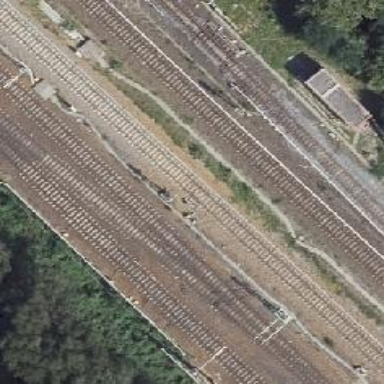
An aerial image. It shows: Railway signal.